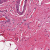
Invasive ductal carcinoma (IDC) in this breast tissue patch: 0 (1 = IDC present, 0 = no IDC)